Question: Friends,
In SAS how can we find percentage values of a column?
My data set output and its code is given below

and the code is
'''
data out.calculate_age;
set out.calculate_age ;
if age = "" then age = "All";
if d=. then d=0;
if s=. then s=0;
if i=. then i=0;
tot = d+s+i; /*CALCULATING TOTAL NO. PER GROUP*/
PERCENTAGE=round((tot/sum(tot))*100,.1); /*PERCENTAGE PER GROUP*/
run;
'''
I want, in 'percentage' column, the values should be 8*100/(8+24+36+36+27) , 24*100/(8+24+36+36+27) , 36*100/(8+24+36+36+27) etc...
I know sum(tot) is 8/8 , 24/24 etc...(Its calculating row wise)...
So what should I do to get right percentage?
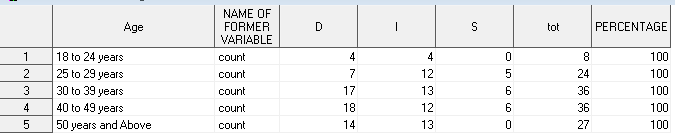
Answer: You could sum up the counts for an overall total and put it into a macro variable:
'''
proc sql ;
select sum(d)+sum(i)+sum(s)
into :N
from input
;quit ;
'''
You can then reference this in your code:
'''
data out.calculate_age;
set out.calculate_age ;
if age = "" then age = "All";
if d=. then d=0;
if s=. then s=0;
if i=. then i=0;
tot = d+s+i; /*CALCULATING TOTAL NO. PER GROUP*/
PERCENTAGE=round(tot/&N.,.1); /*PERCENTAGE PER GROUP*/
run;
'''